Question: I know that 'Ctr'+'Space' is to bring up intellisense for code completion, but how do I get this little box to pop up, which is the one that provides method and parameter info:

At the moment, if I lose it, I backspace the comma, then it pops up when I re-enter the comma. I'm sure there's a keyboard shortcut I'm missing though.
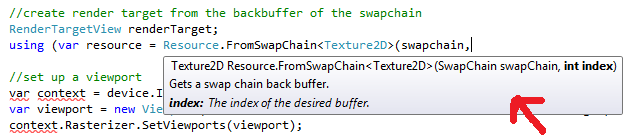
Answer: You can bring it back up with
+ +